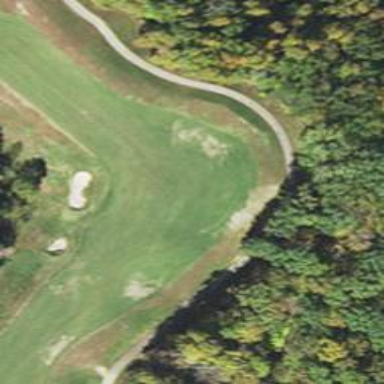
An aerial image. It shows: Golf hole.